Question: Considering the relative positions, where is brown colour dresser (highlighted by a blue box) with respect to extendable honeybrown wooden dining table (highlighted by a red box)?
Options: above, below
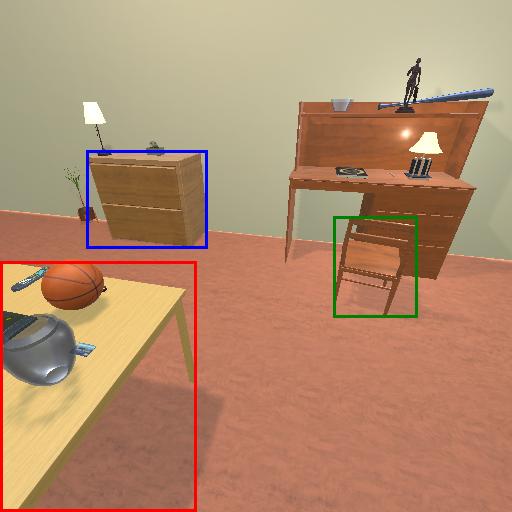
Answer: above